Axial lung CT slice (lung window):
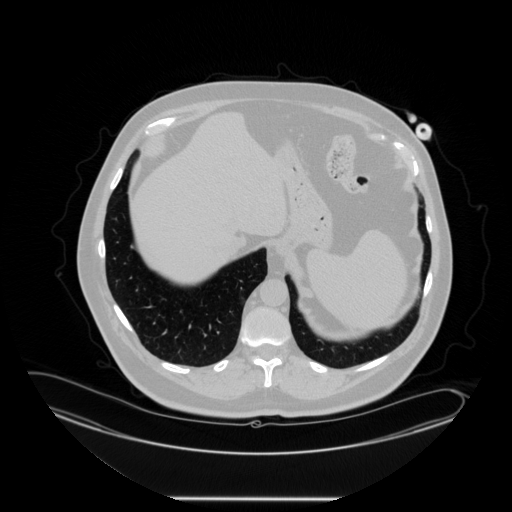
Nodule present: no